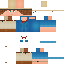
A male human skin with medium skin, wearing brown long hair dressed in a blue hoodie and brown pants, featuring a closed mouth.